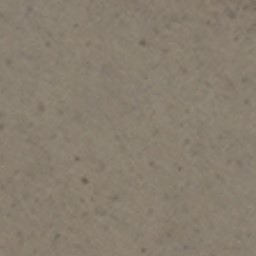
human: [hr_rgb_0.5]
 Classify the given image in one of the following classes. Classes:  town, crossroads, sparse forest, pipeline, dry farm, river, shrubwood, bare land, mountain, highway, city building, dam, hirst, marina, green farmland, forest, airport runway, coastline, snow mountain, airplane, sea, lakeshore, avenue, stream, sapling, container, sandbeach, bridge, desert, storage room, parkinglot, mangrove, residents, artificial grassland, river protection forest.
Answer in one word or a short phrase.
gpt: bare land